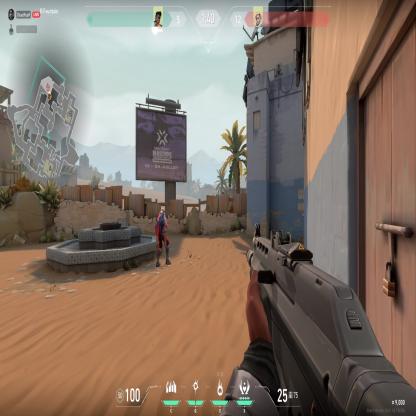
Label: enemy